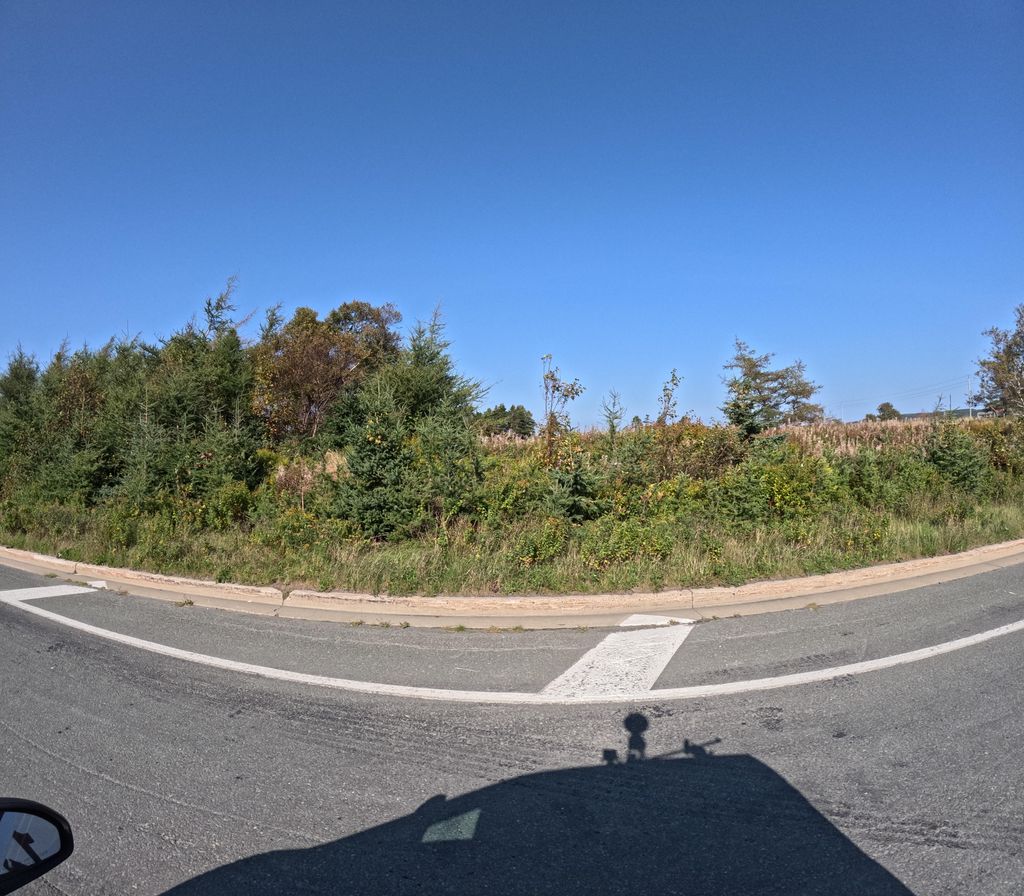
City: st_johns